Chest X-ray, PA view. Patient: 35 years old, sex F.
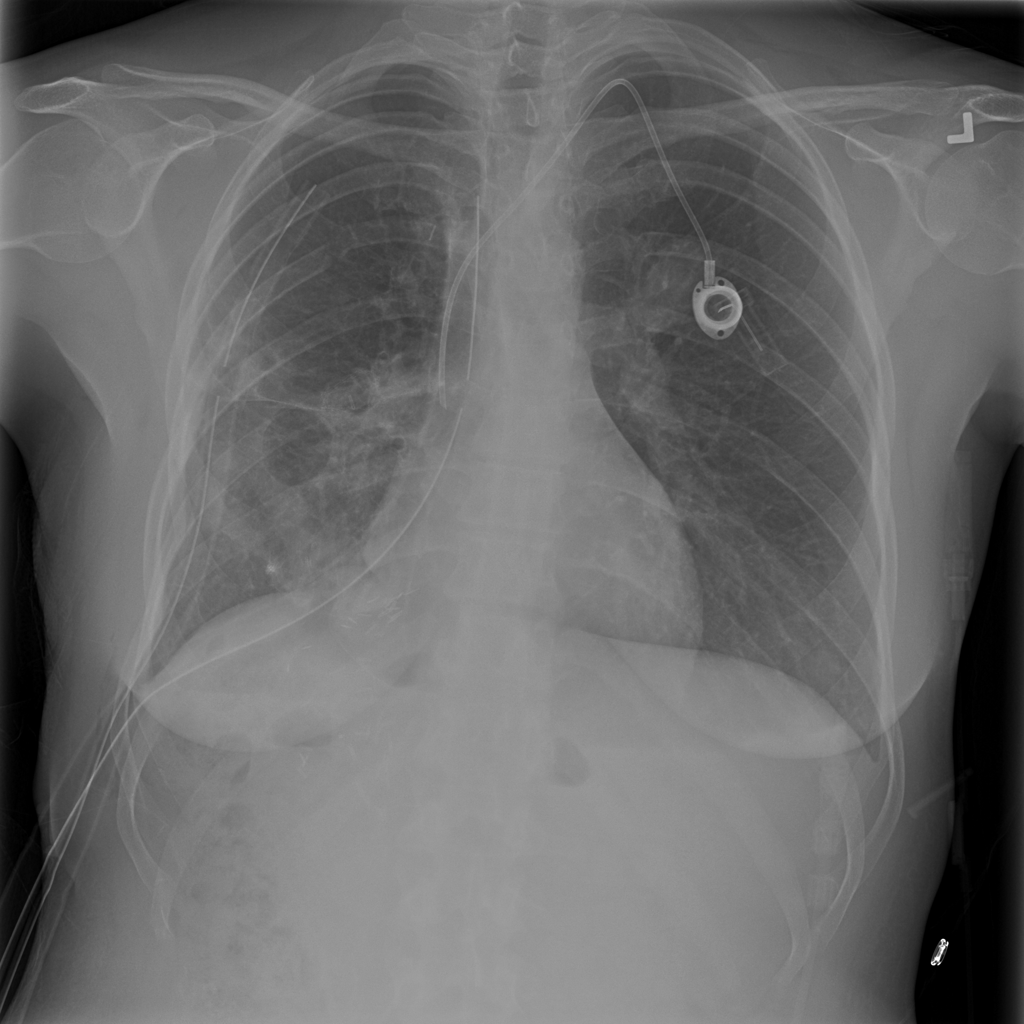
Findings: Infiltration, Pneumothorax